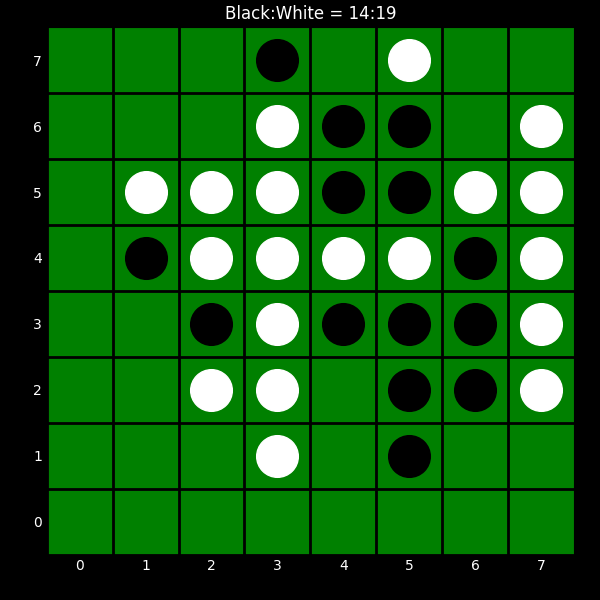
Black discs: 14
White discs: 19